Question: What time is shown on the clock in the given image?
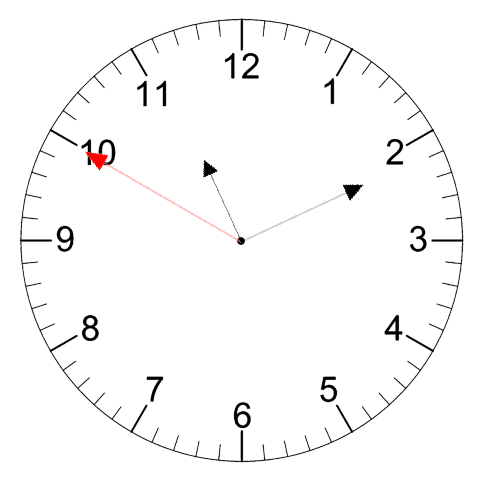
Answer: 11:10:50